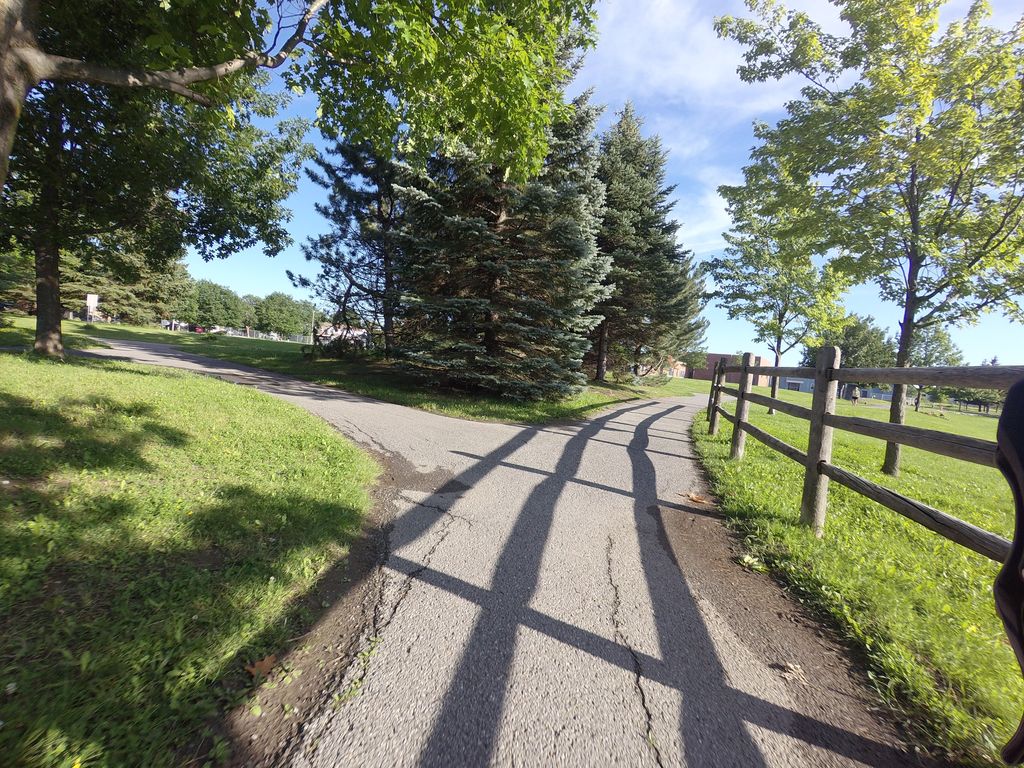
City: ottawa-gatineau